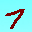
Label: 7